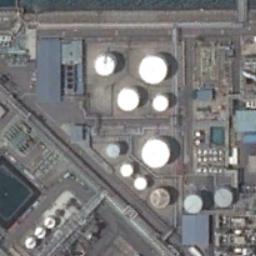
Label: storage_tank